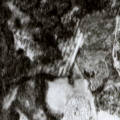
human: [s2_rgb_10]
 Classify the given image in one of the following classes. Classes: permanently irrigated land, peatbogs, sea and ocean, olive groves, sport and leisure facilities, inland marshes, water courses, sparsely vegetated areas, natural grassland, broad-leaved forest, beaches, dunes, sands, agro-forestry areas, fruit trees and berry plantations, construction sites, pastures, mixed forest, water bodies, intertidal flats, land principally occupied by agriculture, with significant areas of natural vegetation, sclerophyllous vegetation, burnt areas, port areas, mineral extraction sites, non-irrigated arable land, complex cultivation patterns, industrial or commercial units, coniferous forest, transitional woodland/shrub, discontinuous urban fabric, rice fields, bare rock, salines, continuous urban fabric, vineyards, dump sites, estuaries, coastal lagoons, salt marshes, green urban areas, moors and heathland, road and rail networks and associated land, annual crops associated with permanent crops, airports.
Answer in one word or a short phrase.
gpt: coniferous forest, mixed forest, transitional woodland/shrub